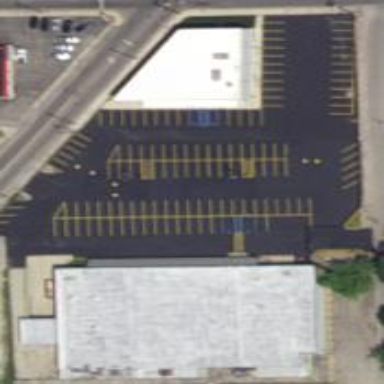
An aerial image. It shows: Parking area.